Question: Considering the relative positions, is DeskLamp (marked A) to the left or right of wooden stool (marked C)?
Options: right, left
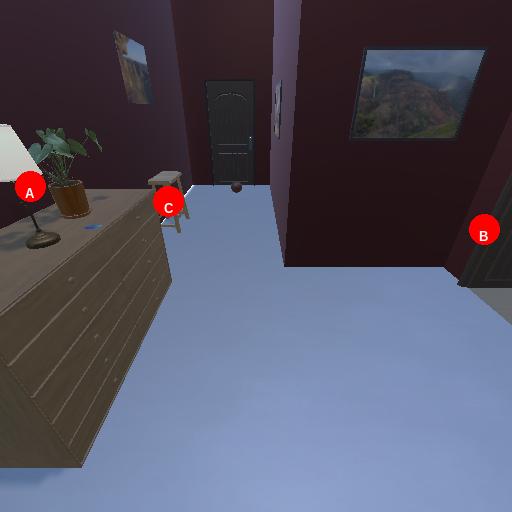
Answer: right